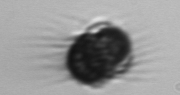
Label: Mesodinium